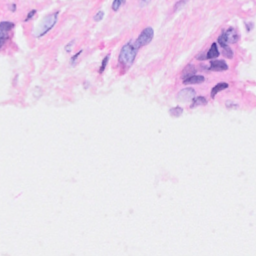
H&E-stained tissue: Breast